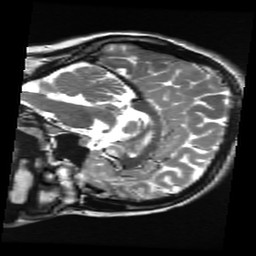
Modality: T2w
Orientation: sagittal
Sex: female
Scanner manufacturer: ge
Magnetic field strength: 3 T
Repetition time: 5 s
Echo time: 0.1015 s